Question: I have SQL Server Express 2014 installed and I have created a table "MyStructures" that I would like to use with an ASP.NET MVC5 application. I can connect and view the database using "Server Explorer" in Visual Studio. Also I checked that the server is allowed to accept remote connections. Although I don't see why that would matter here because Visual Studio and the database are on the same machine and I am using Windows Authentication.
When I right click on "App_Data" folder and add "New Database" I am getting an error that the is a problem connecting to the database. I am naming the new database file "MyStructures.mdf". How do I connect my web application to the local database? How can I add it to the "App_Data" folder?
In my Web.config file I have the following code...is this correct?
'''
<connectionStrings>
<add name="DefaultConnection" connectionString="Data Source=(LocalDB)11.0;AttachDbFilename=|DataDirectory|\MyStructures.mdf;Integrated Security=True"
providerName="System.Data.SqlClient" />
'''

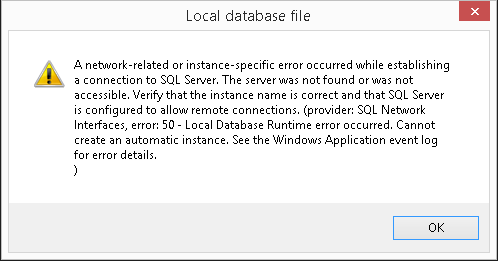
Answer: I found a workaround...I closed the connection to the database in Visual Studio. Then I connected to the database in SQL Management Studio. Then I right clicked on the "MyStructures" database and chose "Detach". After I detached the database I found the MyStructures.mdf file and copied it to the "App_Data" folder in Visual Studio.